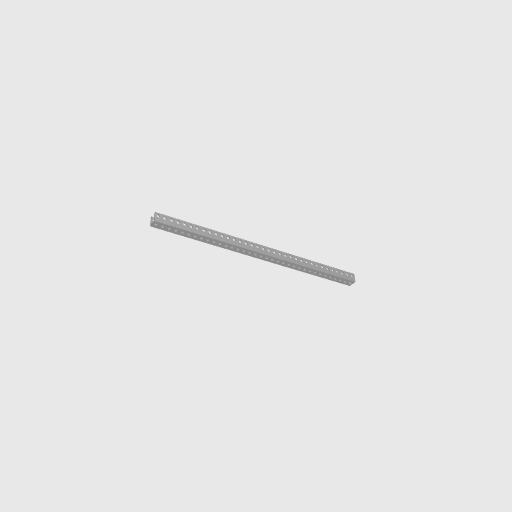
Part: UBeam35H